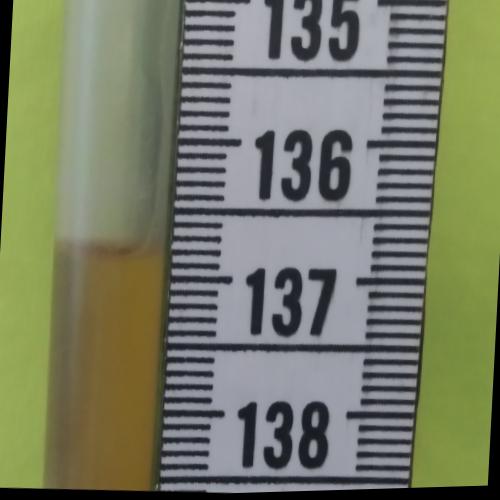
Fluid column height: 136.8 cm